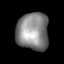
Tissue: lung
Cell type: T cells
Senescence score: 0.2236
Nuclear area (px): 1183
Mean DAPI intensity: 134.3